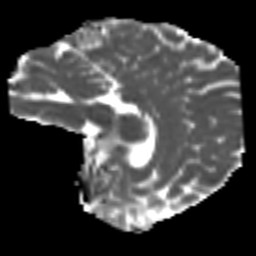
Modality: MD
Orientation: sagittal
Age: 24
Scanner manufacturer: siemens
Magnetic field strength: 3 T
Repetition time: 4.52 s
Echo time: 0.084 s